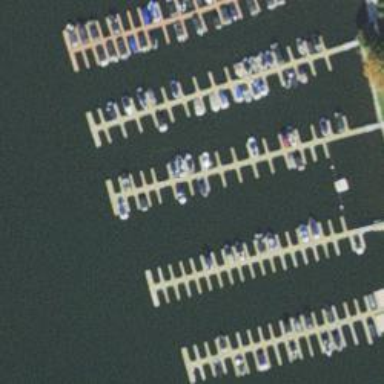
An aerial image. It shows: Man-made pier.